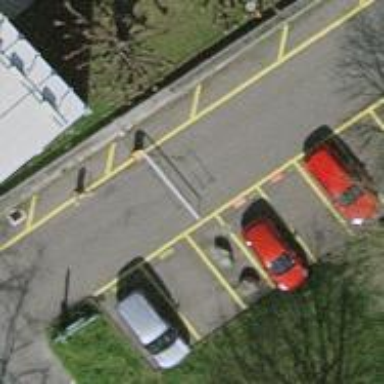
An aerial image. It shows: Lift gate barrier.